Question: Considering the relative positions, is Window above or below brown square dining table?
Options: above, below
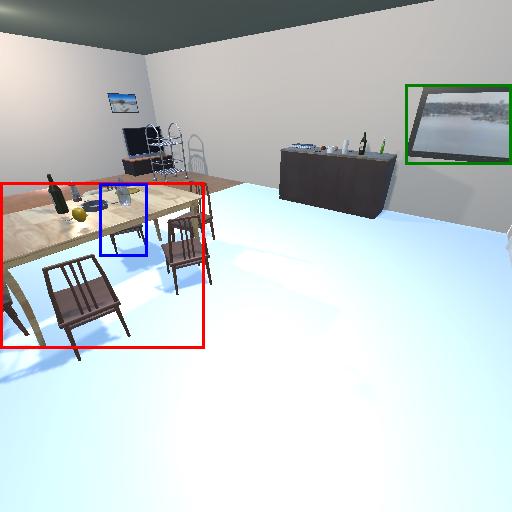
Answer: above